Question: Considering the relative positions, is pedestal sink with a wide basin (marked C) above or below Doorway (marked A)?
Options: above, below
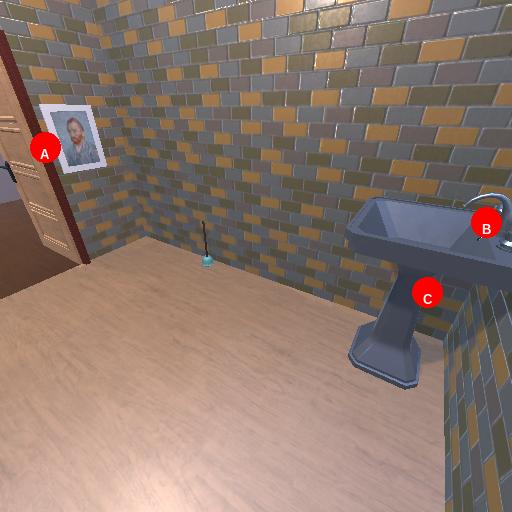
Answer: above